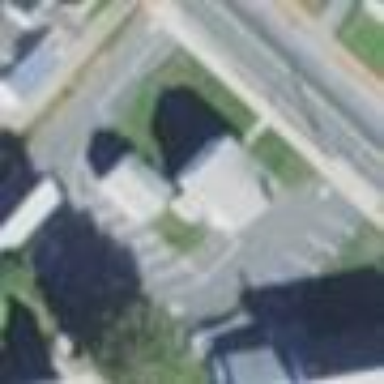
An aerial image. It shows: Parking area.